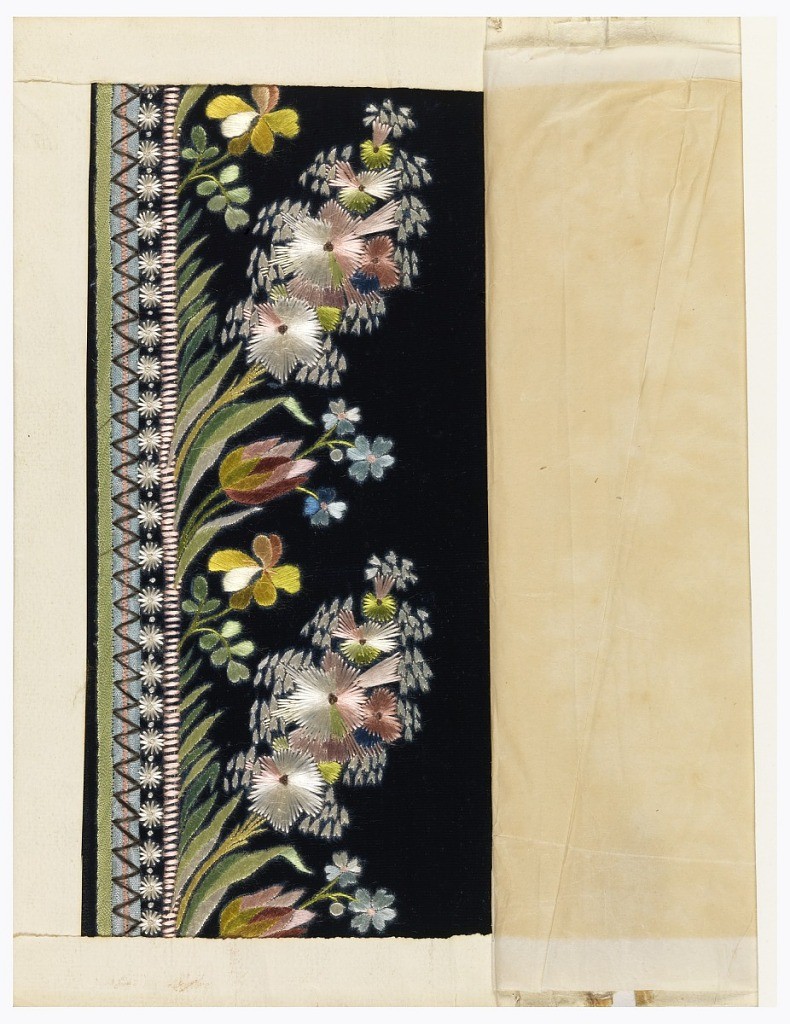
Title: Embroidery sample
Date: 1790–1800
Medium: silk, paper Technique: embroidered on cut supplementary warp cut pile (velvet)
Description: Multicolored silk embroidery in a design of small-scale tulips and flower sprays on a dark green ground.